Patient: sex M, age 29
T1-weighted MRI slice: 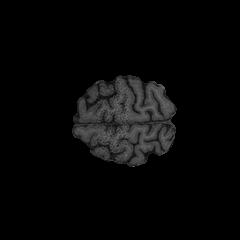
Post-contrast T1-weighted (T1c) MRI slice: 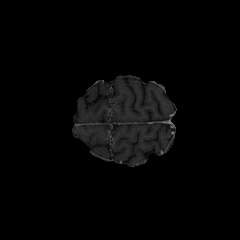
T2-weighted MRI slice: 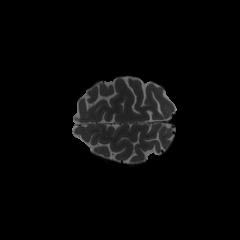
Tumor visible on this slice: no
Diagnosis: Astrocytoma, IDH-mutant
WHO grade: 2